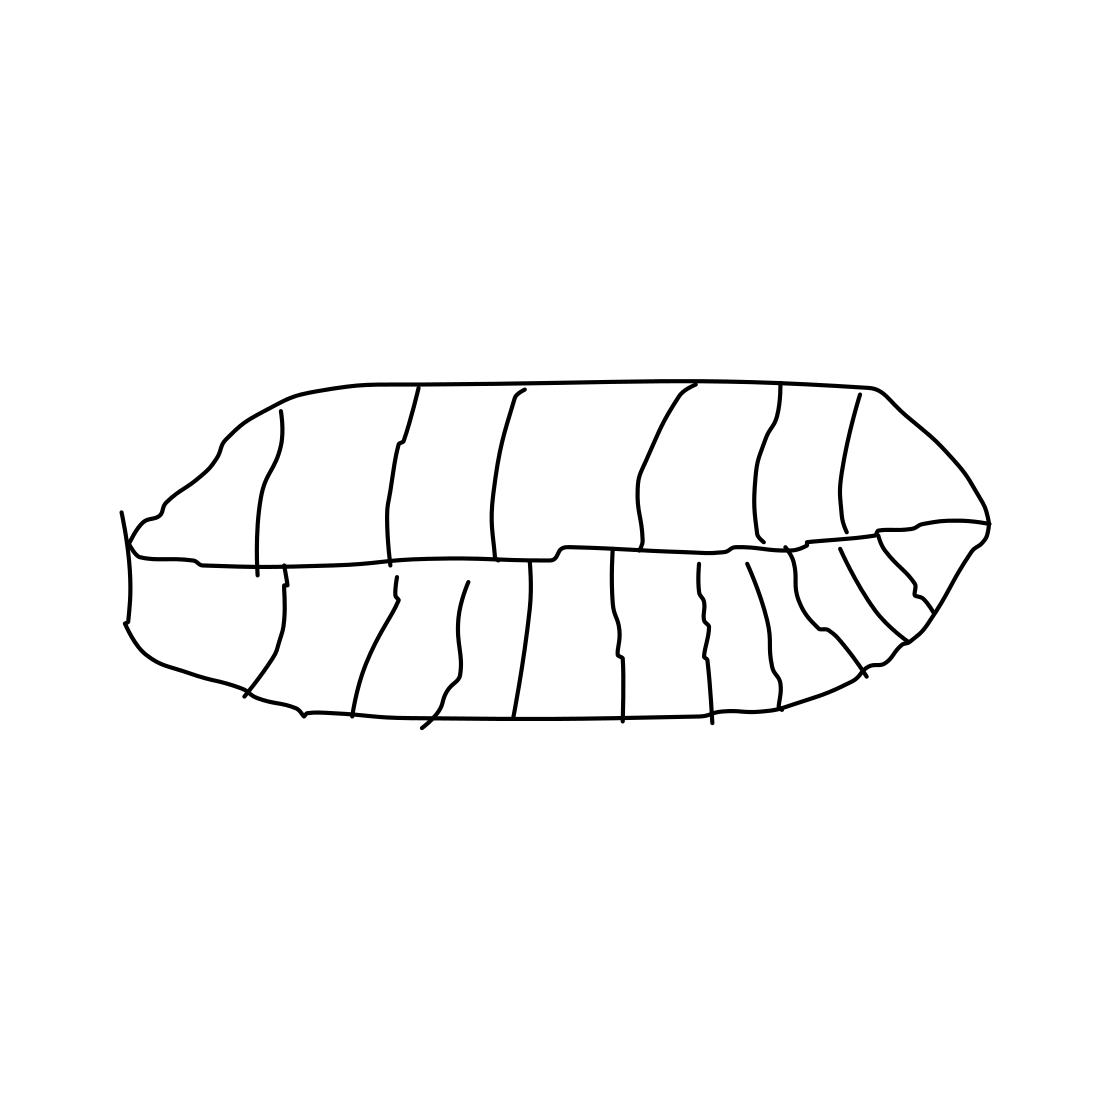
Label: mouth